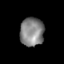
Tissue: skin
Cell type: Epithelial cells
Senescence score: 0.6844
Nuclear area (px): 671
Mean DAPI intensity: 131.279